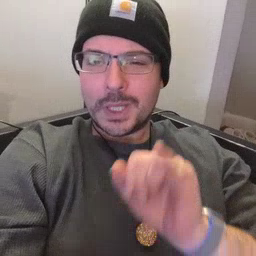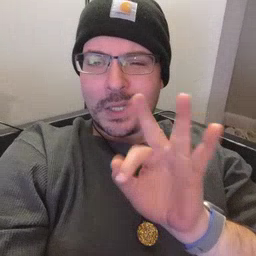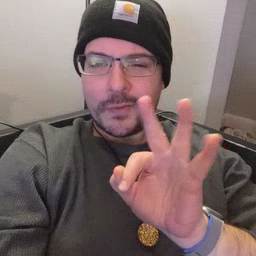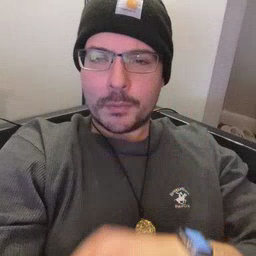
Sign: if